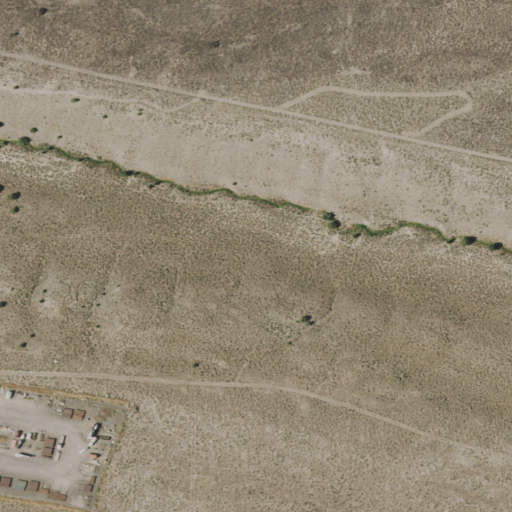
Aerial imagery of valley in Nevada named Horse Canyon containing shrub and grassland